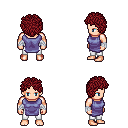
a pixel art fantasy rpg character, male body template, human, light skin, chain tabard jacket, white pants, brunette curly afro hairstyle, white cloth bandages, four views (front, back, left, right), 2x2 character sprite sheet, small pixel art, hard edges, no anti-aliasing